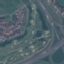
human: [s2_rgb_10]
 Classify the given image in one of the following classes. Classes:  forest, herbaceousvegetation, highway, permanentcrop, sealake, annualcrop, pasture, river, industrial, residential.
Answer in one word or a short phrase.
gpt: Highway